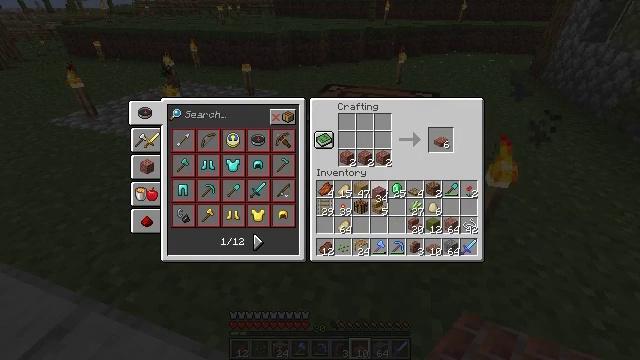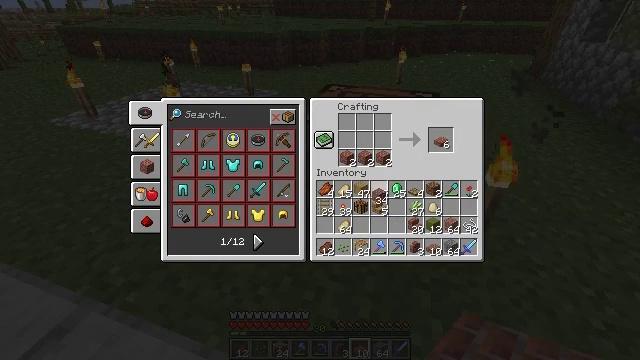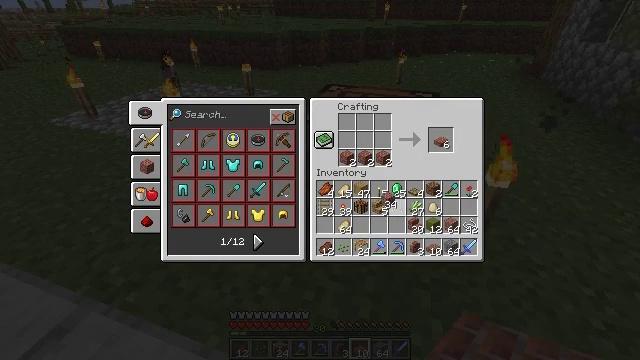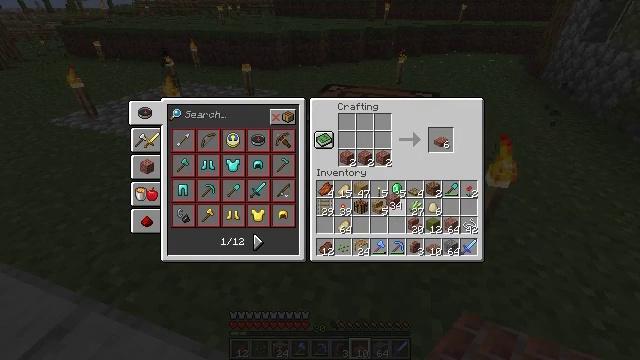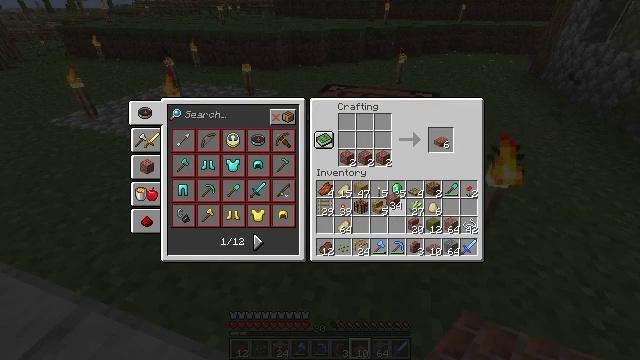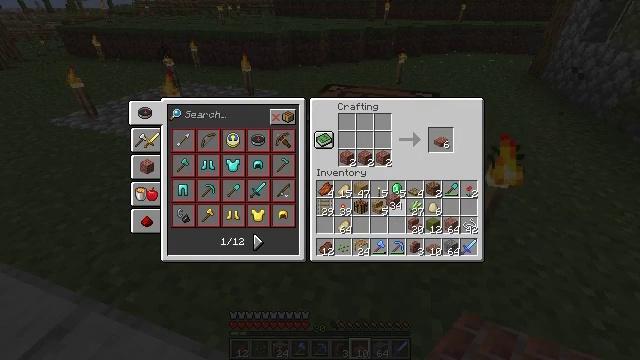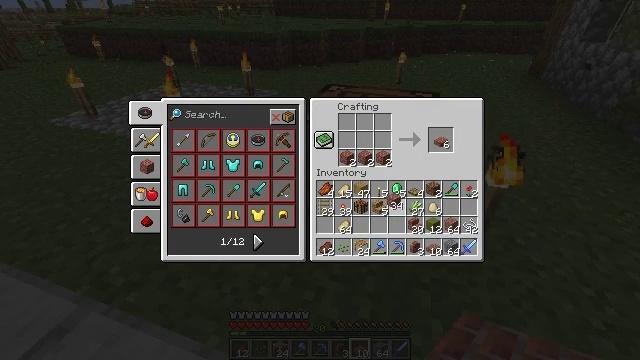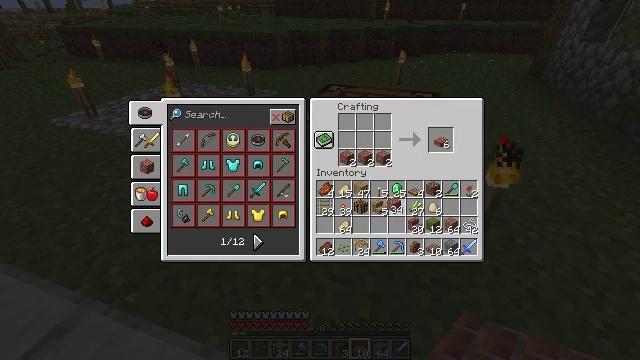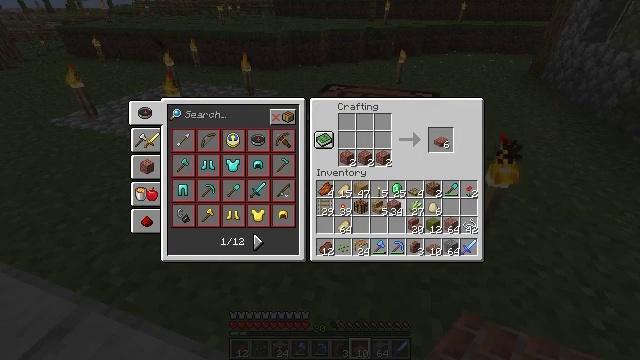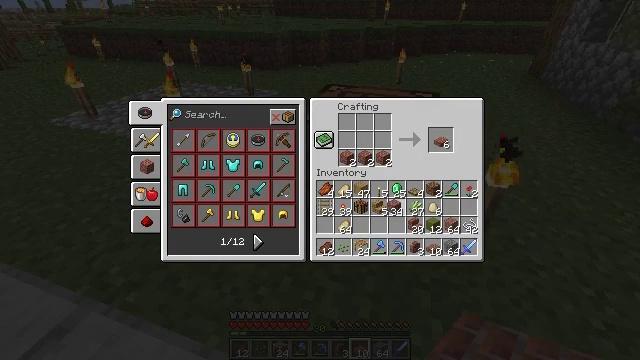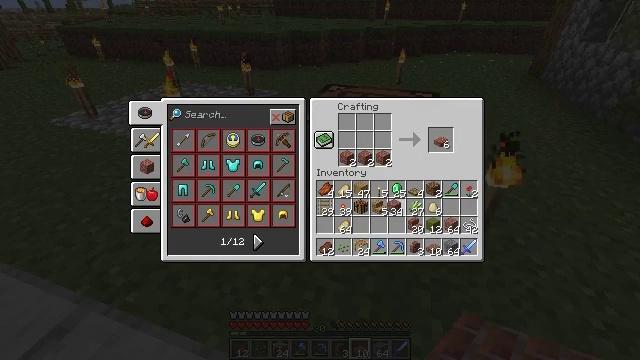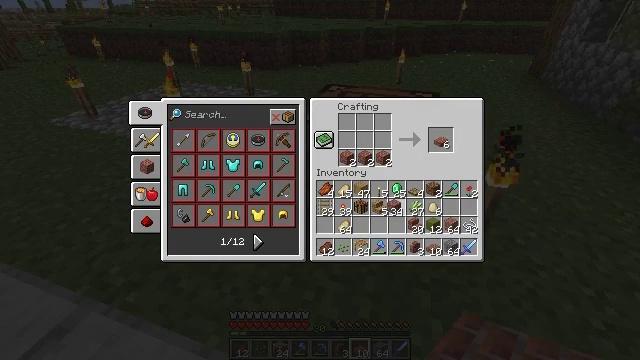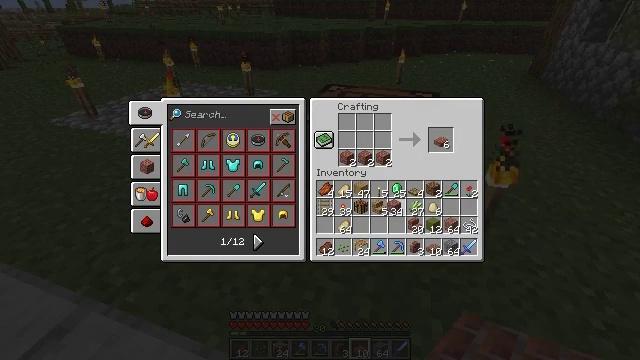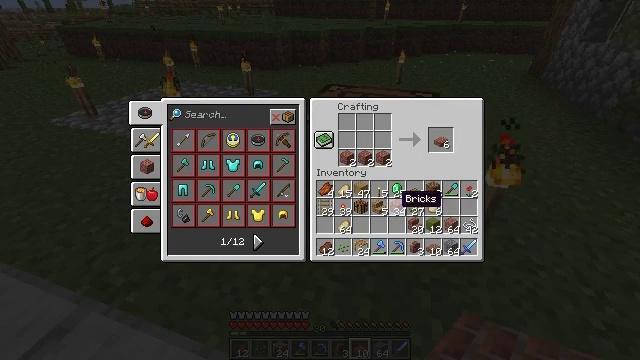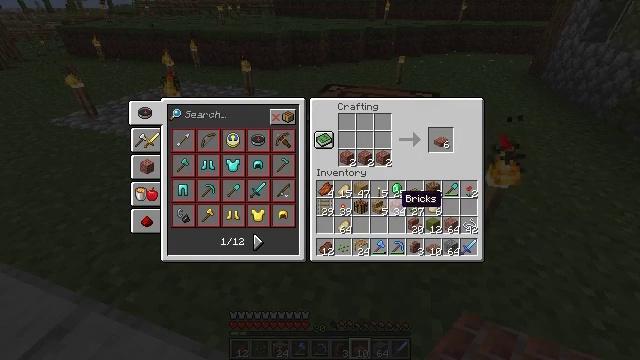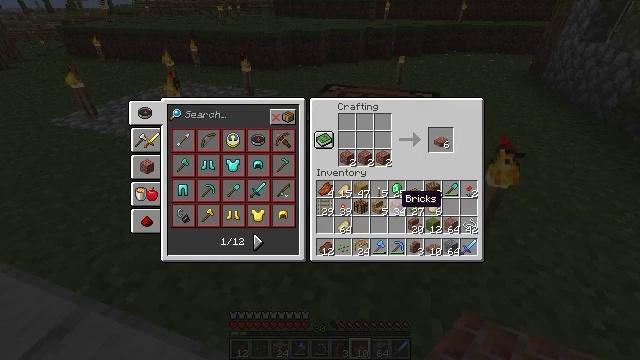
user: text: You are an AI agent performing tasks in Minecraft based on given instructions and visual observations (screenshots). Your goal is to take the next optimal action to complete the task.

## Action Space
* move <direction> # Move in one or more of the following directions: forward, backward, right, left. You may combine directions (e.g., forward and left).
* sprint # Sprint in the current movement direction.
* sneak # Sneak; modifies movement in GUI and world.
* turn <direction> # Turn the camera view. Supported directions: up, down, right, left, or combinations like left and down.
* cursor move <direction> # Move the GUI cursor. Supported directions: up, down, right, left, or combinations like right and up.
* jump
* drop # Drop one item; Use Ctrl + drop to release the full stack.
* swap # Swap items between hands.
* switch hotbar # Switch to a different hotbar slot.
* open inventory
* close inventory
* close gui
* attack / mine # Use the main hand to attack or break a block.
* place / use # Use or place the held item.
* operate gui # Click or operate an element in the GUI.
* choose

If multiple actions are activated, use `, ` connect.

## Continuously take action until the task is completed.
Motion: motion action
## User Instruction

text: Use the crafting table to create a brick slab.
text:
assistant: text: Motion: no_op
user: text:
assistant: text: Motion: cursor move right
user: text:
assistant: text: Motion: no_op
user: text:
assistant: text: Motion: no_op
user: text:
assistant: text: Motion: no_op
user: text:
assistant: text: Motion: no_op
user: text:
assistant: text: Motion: no_op
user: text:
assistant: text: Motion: no_op
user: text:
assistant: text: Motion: no_op
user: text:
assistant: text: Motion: operate gui
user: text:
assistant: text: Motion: operate gui
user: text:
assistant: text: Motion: operate gui
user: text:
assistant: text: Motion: no_op
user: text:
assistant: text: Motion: no_op
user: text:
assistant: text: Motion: no_op
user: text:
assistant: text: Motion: cursor move right
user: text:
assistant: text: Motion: cursor move right and up
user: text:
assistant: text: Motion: cursor move right and up
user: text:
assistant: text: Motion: sneak, cursor move up
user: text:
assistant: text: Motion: sneak
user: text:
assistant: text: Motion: sneak
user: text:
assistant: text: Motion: sneak
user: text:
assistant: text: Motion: sneak
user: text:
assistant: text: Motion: sneak
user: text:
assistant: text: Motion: sneak
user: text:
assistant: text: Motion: sneak
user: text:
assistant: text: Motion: sneak, operate gui
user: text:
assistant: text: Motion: sneak, operate gui
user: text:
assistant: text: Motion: sneak, operate gui
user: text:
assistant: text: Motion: sneak